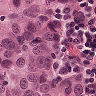
Metastatic tissue present: yes